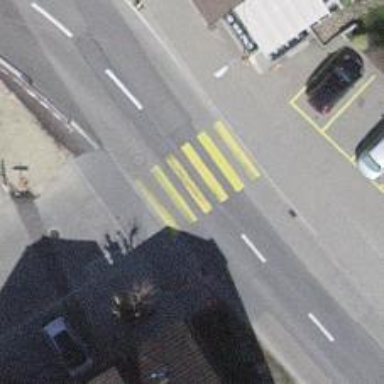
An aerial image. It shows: Marked zebra crossing on the road.